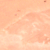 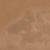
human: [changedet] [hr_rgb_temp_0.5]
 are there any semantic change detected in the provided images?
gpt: The area appears the same.